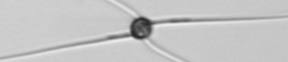
Label: Chaetoceros_danicus